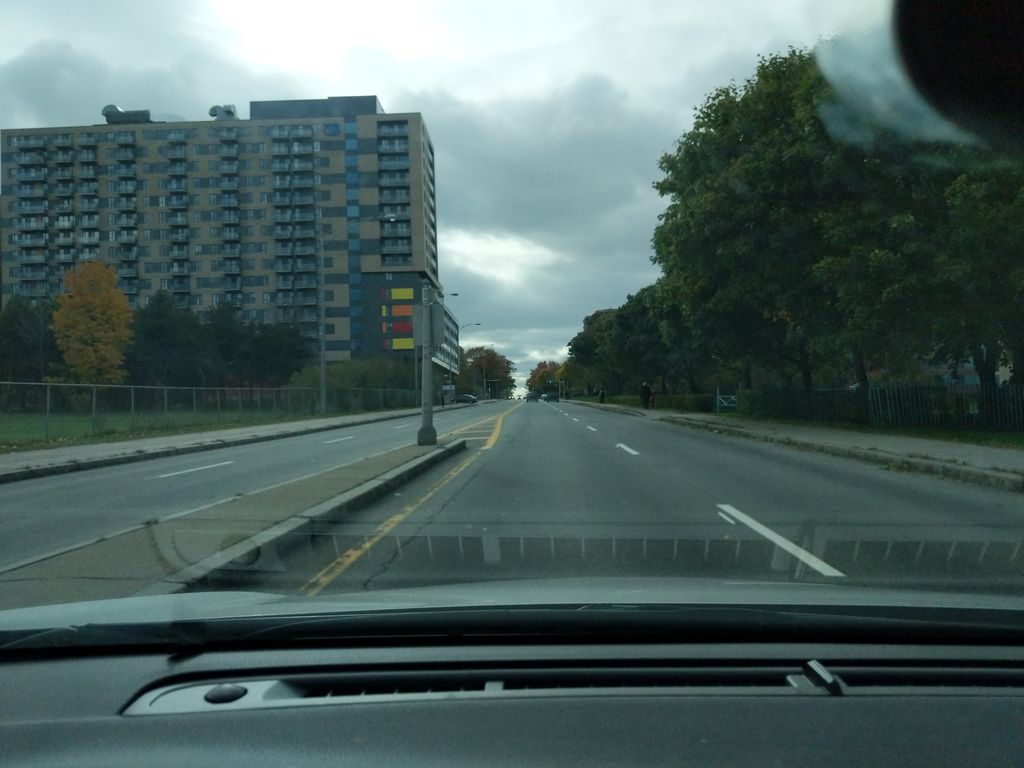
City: quebec_city